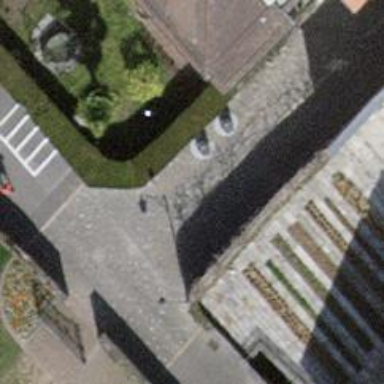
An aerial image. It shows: Pedestrian road paved with paving stones.